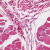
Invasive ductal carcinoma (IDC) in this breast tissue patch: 0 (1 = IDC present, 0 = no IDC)